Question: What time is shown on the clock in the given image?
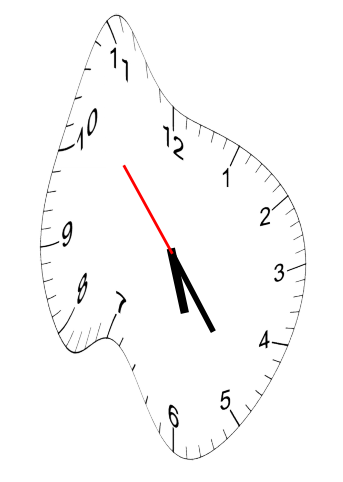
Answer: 05:23:53